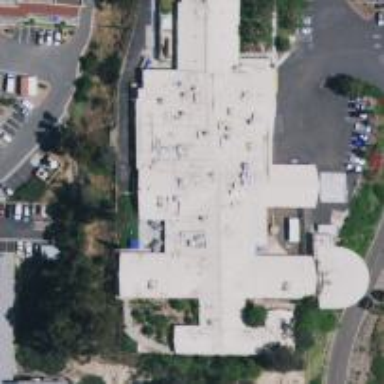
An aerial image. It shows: Hospital providing healthcare services.